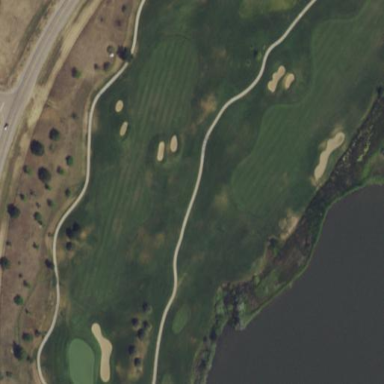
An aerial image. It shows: Golf fairway surrounded by grass.